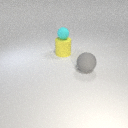
large yellow rubber cylinder below small cyan rubber sphere